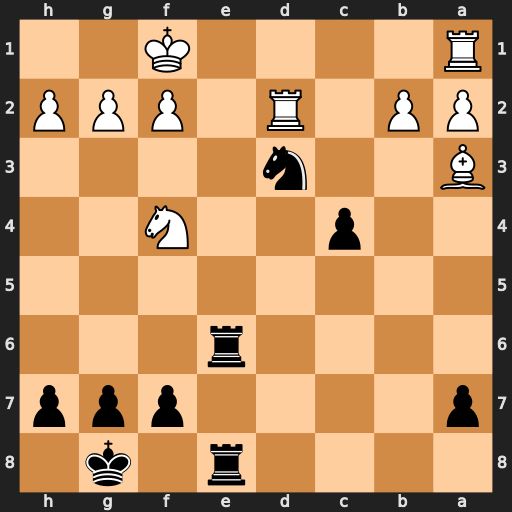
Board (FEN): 4r1k1/p4ppp/4r3/8/2p2N2/B2n4/PP1R1PPP/R4K2
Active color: b
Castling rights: -
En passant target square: -
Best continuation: Re1+ Rxe1 Rxe1#